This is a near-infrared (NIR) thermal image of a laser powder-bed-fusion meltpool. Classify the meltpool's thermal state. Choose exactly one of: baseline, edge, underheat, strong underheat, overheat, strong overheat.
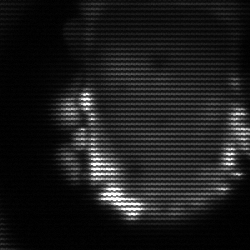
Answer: baseline